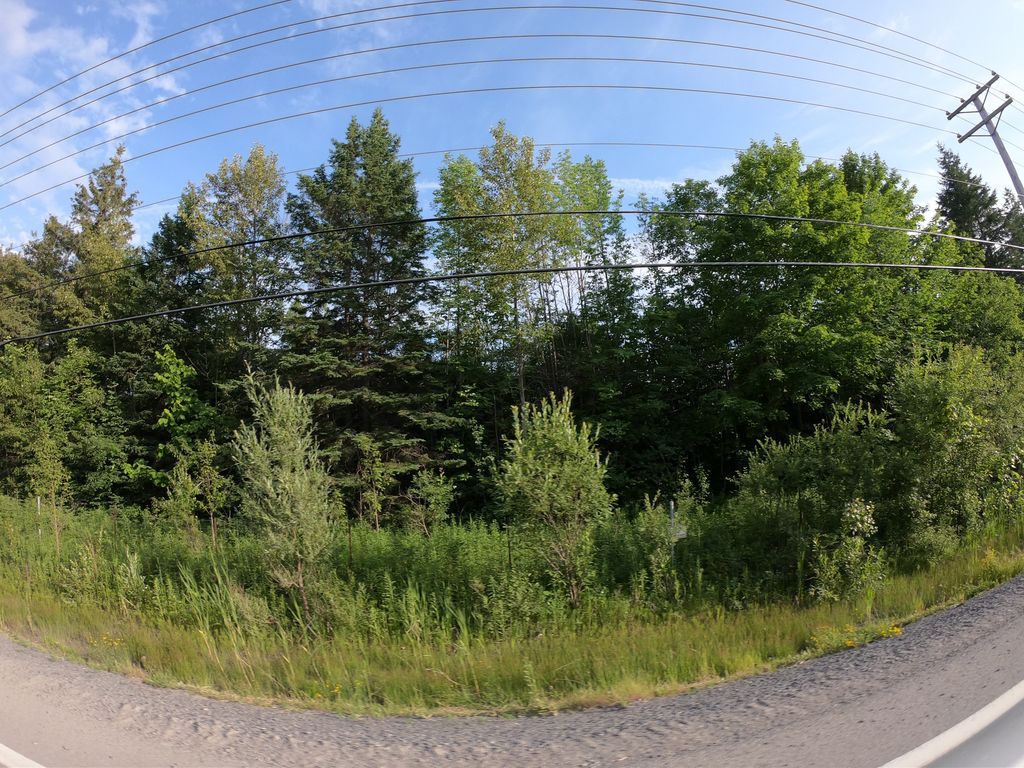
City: ottawa-gatineau